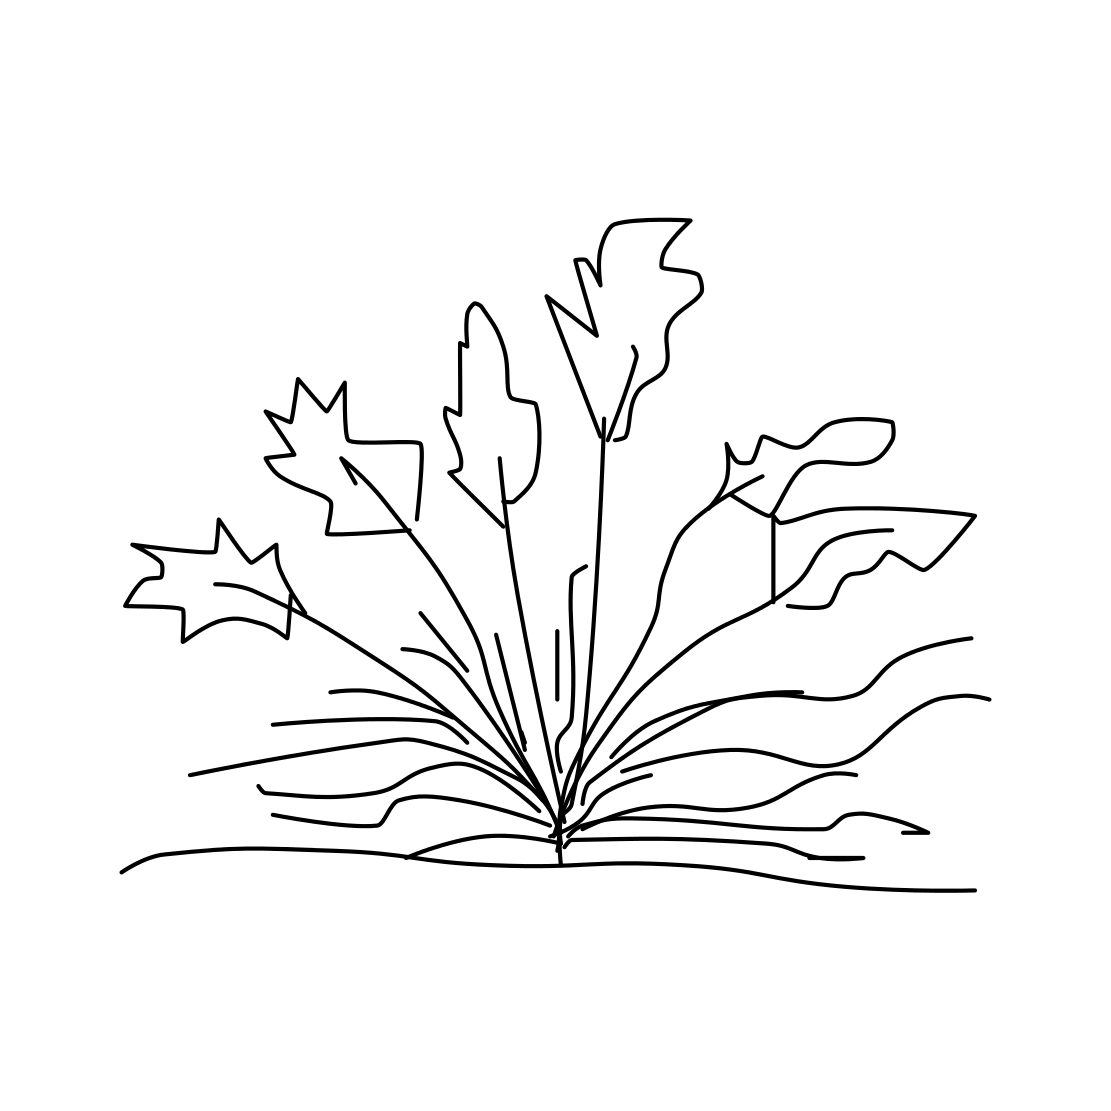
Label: bush